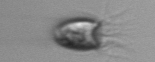
Label: Balanion